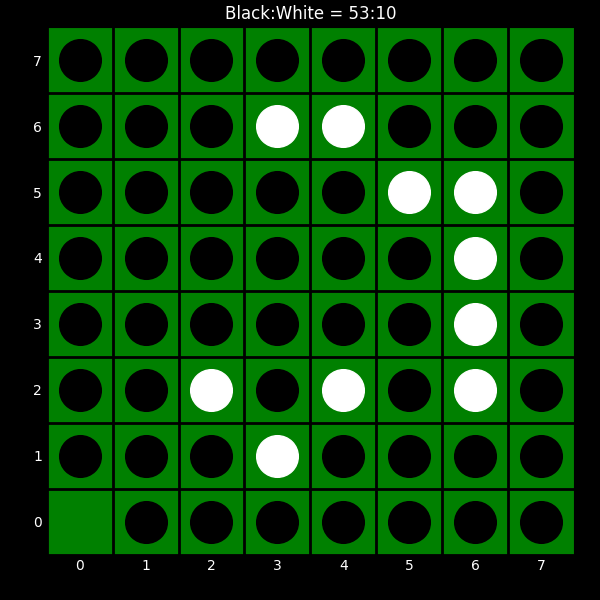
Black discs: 53
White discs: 10